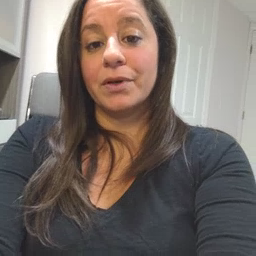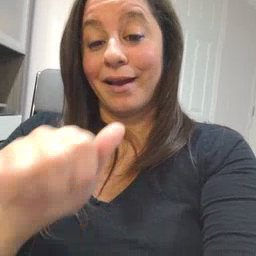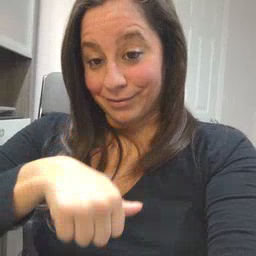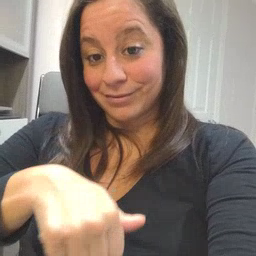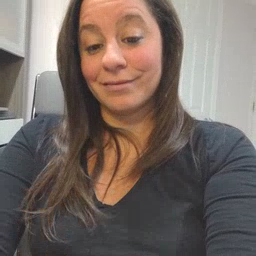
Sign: can